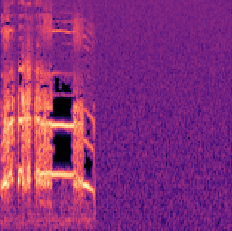
Sound class: Rooster